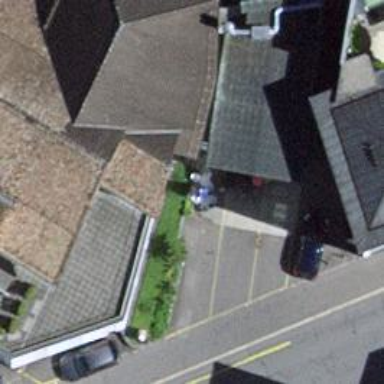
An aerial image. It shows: Fast food establishment.